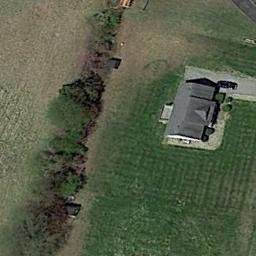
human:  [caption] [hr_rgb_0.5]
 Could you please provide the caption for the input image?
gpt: In a sparse residential area there is a grey house surrounded by grass and open space .

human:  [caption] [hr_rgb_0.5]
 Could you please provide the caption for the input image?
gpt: The sparse residential is on the grass next to some trees and bare land .

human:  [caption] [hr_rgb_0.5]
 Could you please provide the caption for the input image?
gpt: There are many trees beside the sparse residential .

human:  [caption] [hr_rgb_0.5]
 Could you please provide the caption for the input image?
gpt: There are blocks of residential areas between the jungles .

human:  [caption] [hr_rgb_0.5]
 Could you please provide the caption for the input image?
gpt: A sparse residential area with a black building on the green meadow .